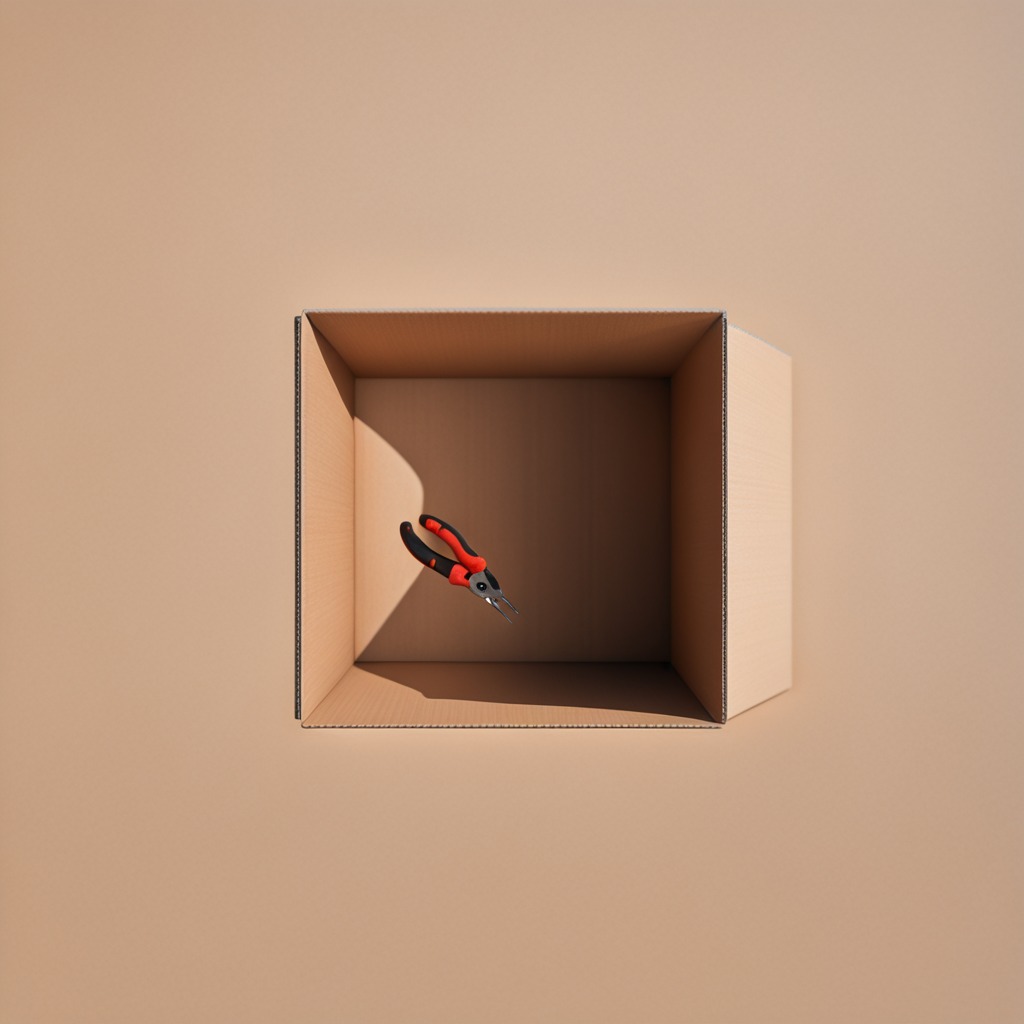
A plier is lying on the cardboard box surface in an outdoor workshop during daytime bright natural light soft shadows slightly creased but